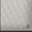
Piece: xx